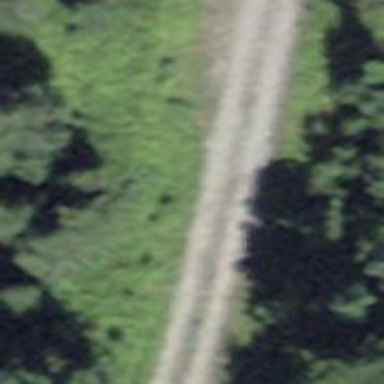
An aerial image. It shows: Track road with grade3 tracktype.